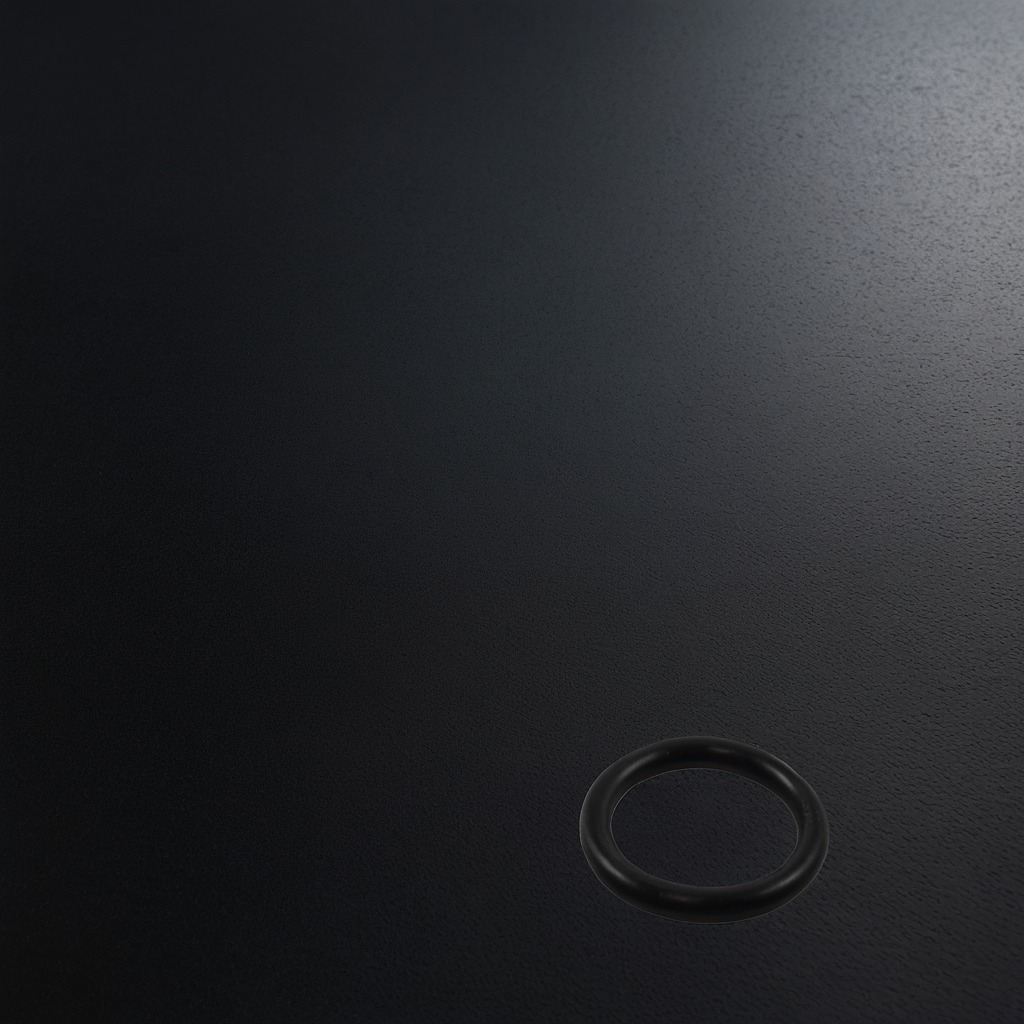
A rubber O-ring lies on the granite tabletop.